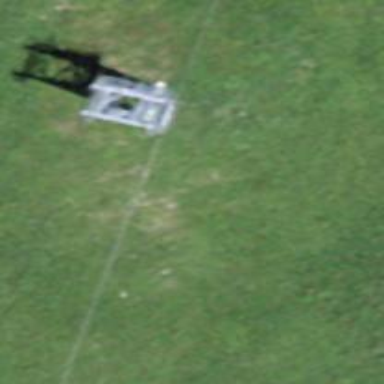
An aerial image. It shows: Pylon for aerialway.